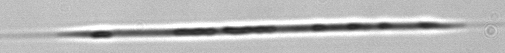
Label: Rhizosolenia